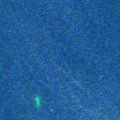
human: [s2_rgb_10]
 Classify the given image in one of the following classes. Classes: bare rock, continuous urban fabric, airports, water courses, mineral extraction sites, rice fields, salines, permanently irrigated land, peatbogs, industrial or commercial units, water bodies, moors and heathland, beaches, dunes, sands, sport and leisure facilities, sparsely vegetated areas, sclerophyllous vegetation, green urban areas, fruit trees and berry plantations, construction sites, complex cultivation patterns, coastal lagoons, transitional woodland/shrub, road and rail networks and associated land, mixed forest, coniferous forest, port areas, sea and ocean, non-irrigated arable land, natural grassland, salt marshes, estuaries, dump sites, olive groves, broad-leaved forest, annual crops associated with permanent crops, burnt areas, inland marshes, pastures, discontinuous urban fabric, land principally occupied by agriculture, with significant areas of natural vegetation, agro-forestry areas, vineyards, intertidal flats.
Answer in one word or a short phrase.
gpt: sea and ocean